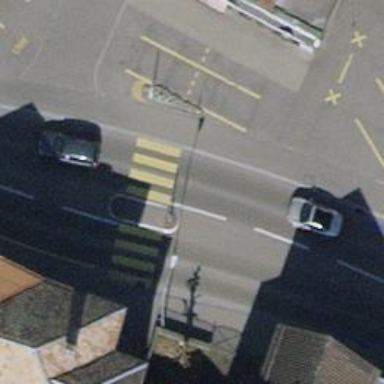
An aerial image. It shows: Uncontrolled zebra crossing with central island.